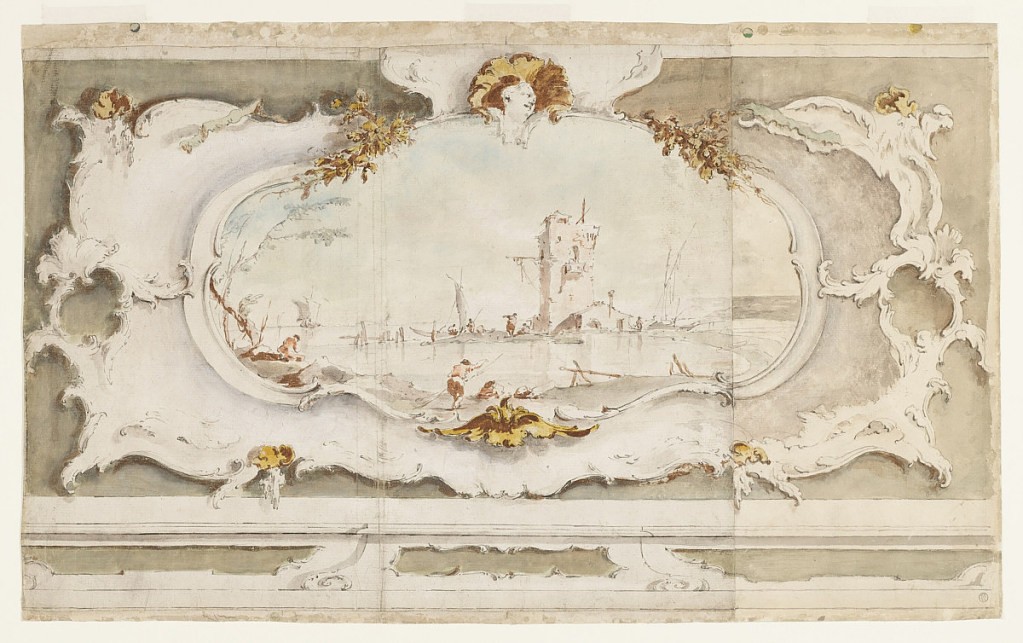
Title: Decorative Cartouche with a Lagoon Capricco
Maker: Francesco Guardi, Italian, 1712 - 1793
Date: ca. 1770
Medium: Pen and black ink, brush and watercolor over black chalk on white laid paper
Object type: Drawing
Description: A view of a waterway with a ruined structure on a small promentory and surrounded by various figures, enclosed in a central escutcheon with assymetrical side panels.